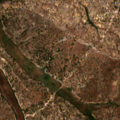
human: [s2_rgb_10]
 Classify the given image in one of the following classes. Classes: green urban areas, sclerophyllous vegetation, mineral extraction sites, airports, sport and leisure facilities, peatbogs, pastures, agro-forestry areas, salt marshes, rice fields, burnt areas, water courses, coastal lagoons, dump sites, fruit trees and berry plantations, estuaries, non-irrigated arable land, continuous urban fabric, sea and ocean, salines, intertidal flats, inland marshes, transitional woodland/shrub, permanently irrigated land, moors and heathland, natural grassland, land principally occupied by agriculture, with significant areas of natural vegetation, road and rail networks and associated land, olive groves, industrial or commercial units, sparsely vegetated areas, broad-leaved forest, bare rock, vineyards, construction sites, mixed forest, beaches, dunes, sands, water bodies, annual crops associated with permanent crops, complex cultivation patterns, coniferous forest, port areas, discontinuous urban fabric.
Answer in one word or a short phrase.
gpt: rice fields, broad-leaved forest, mixed forest